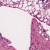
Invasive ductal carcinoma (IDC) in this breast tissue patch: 1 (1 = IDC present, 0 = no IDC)